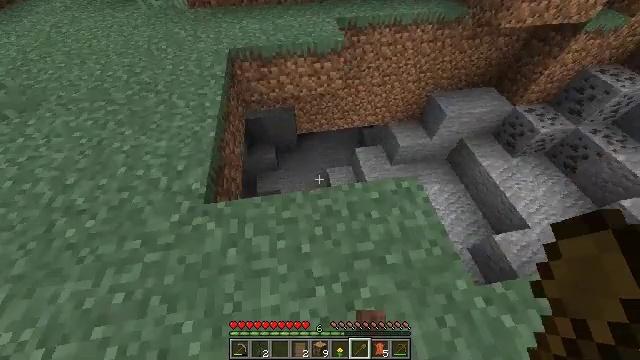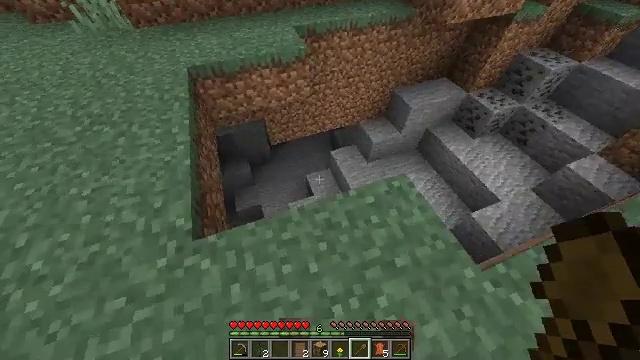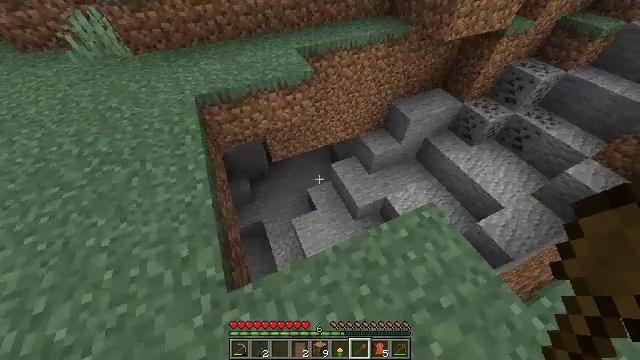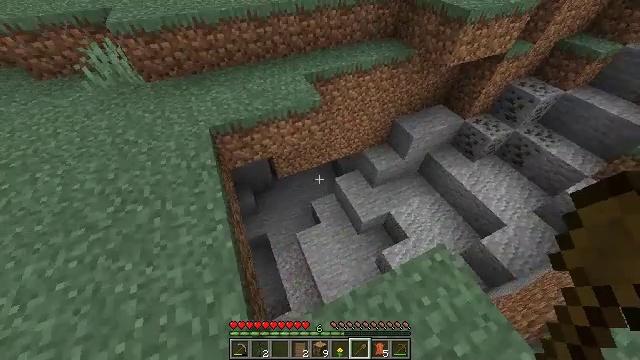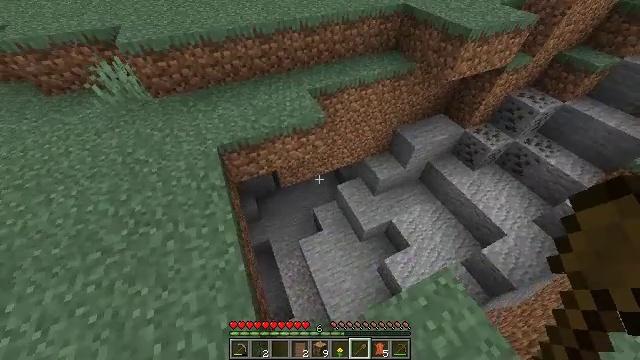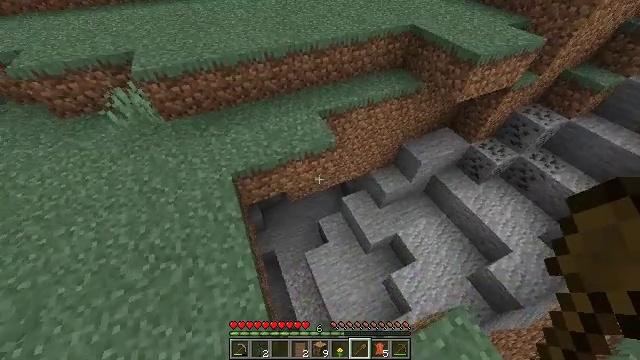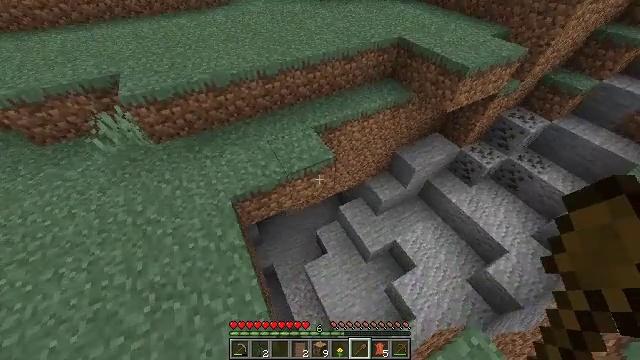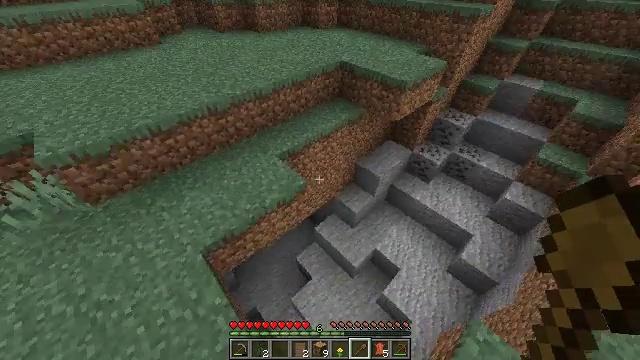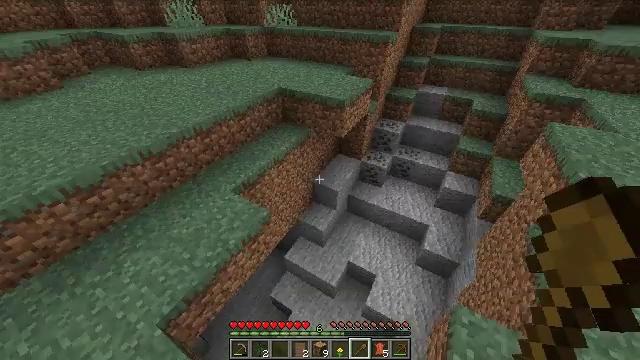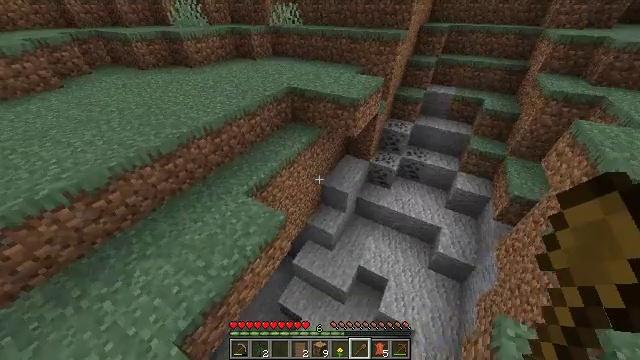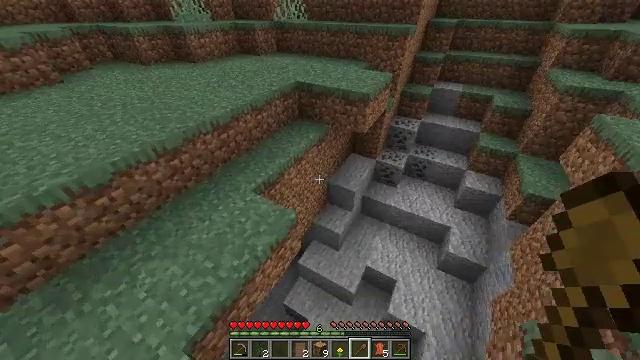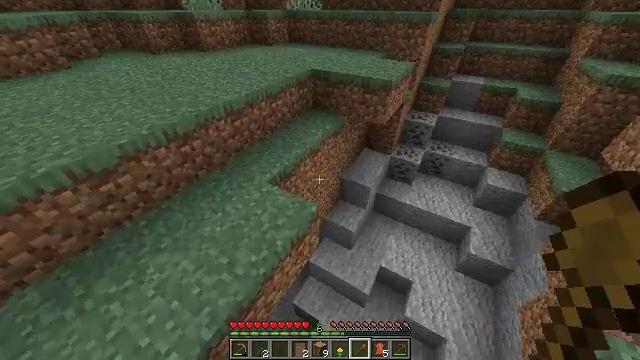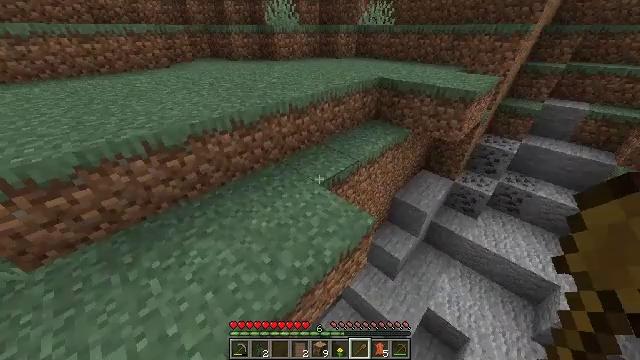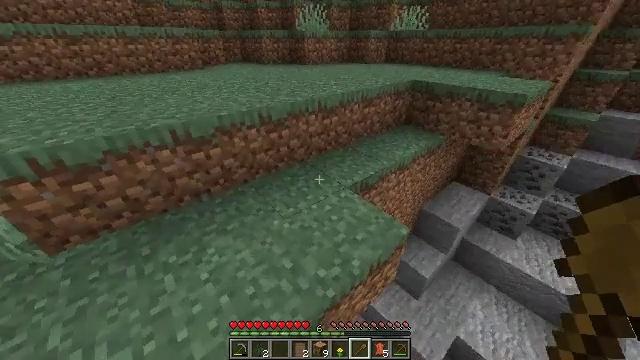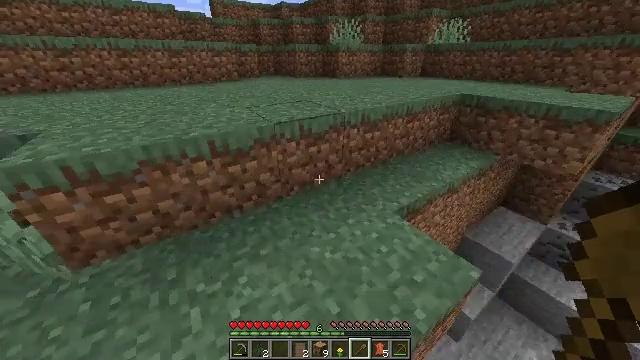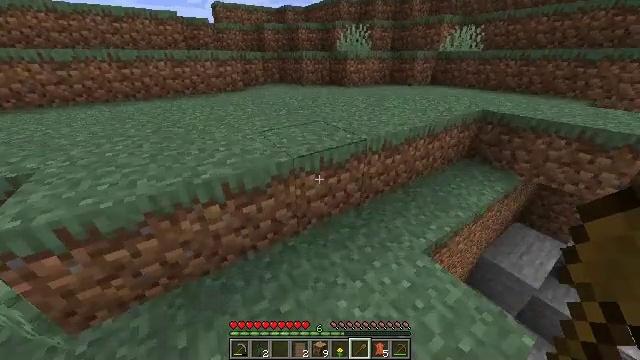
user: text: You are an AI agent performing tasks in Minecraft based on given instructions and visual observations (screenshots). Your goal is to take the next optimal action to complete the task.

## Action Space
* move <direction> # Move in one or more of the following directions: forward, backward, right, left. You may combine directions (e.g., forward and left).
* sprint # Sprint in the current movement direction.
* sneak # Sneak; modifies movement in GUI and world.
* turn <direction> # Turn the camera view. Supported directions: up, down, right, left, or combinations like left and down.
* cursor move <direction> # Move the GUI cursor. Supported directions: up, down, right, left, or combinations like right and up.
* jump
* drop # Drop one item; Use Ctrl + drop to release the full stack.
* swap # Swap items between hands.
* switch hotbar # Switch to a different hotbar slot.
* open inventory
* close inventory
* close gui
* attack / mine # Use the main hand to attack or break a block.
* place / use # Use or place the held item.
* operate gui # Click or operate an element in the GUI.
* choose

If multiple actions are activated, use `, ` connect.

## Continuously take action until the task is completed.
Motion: motion action
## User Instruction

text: Gather grass by holding the left mouse button.
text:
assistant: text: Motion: move forward and move left, turn right and up
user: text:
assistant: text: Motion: move forward and move left, turn right and up, jump
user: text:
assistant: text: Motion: move forward and move left, jump
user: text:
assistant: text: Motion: move forward and move left, jump
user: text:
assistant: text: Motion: move forward and move left, jump
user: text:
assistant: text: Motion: move forward and move left, turn right, jump
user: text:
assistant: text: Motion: move forward and move left, turn right and up, jump
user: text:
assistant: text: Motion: move forward and move left, turn right and up
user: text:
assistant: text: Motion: move forward and move left
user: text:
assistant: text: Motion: move forward and move left
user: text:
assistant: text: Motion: move forward and move left, turn left
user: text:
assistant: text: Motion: move forward and move left, turn left and up
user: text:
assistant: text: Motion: move forward and move left, turn left and up
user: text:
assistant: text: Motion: move forward and move left, turn left and up
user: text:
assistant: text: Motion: move forward and move left, jump
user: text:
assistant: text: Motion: move forward, jump
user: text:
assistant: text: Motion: move forward, jump
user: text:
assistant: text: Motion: move forward, jump
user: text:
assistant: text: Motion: move forward, turn up, jump
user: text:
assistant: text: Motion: move forward, turn left and up, jump
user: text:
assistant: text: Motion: move forward, turn left and up, jump
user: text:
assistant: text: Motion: move forward, turn left and up
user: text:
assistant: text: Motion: move forward
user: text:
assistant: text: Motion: move forward
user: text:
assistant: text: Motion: move forward, turn right
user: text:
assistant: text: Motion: move forward, turn right and up
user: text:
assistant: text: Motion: move forward, turn right
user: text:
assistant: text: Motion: move forward
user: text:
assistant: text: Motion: move forward, turn left
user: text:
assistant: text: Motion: move forward, turn left and down